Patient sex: M
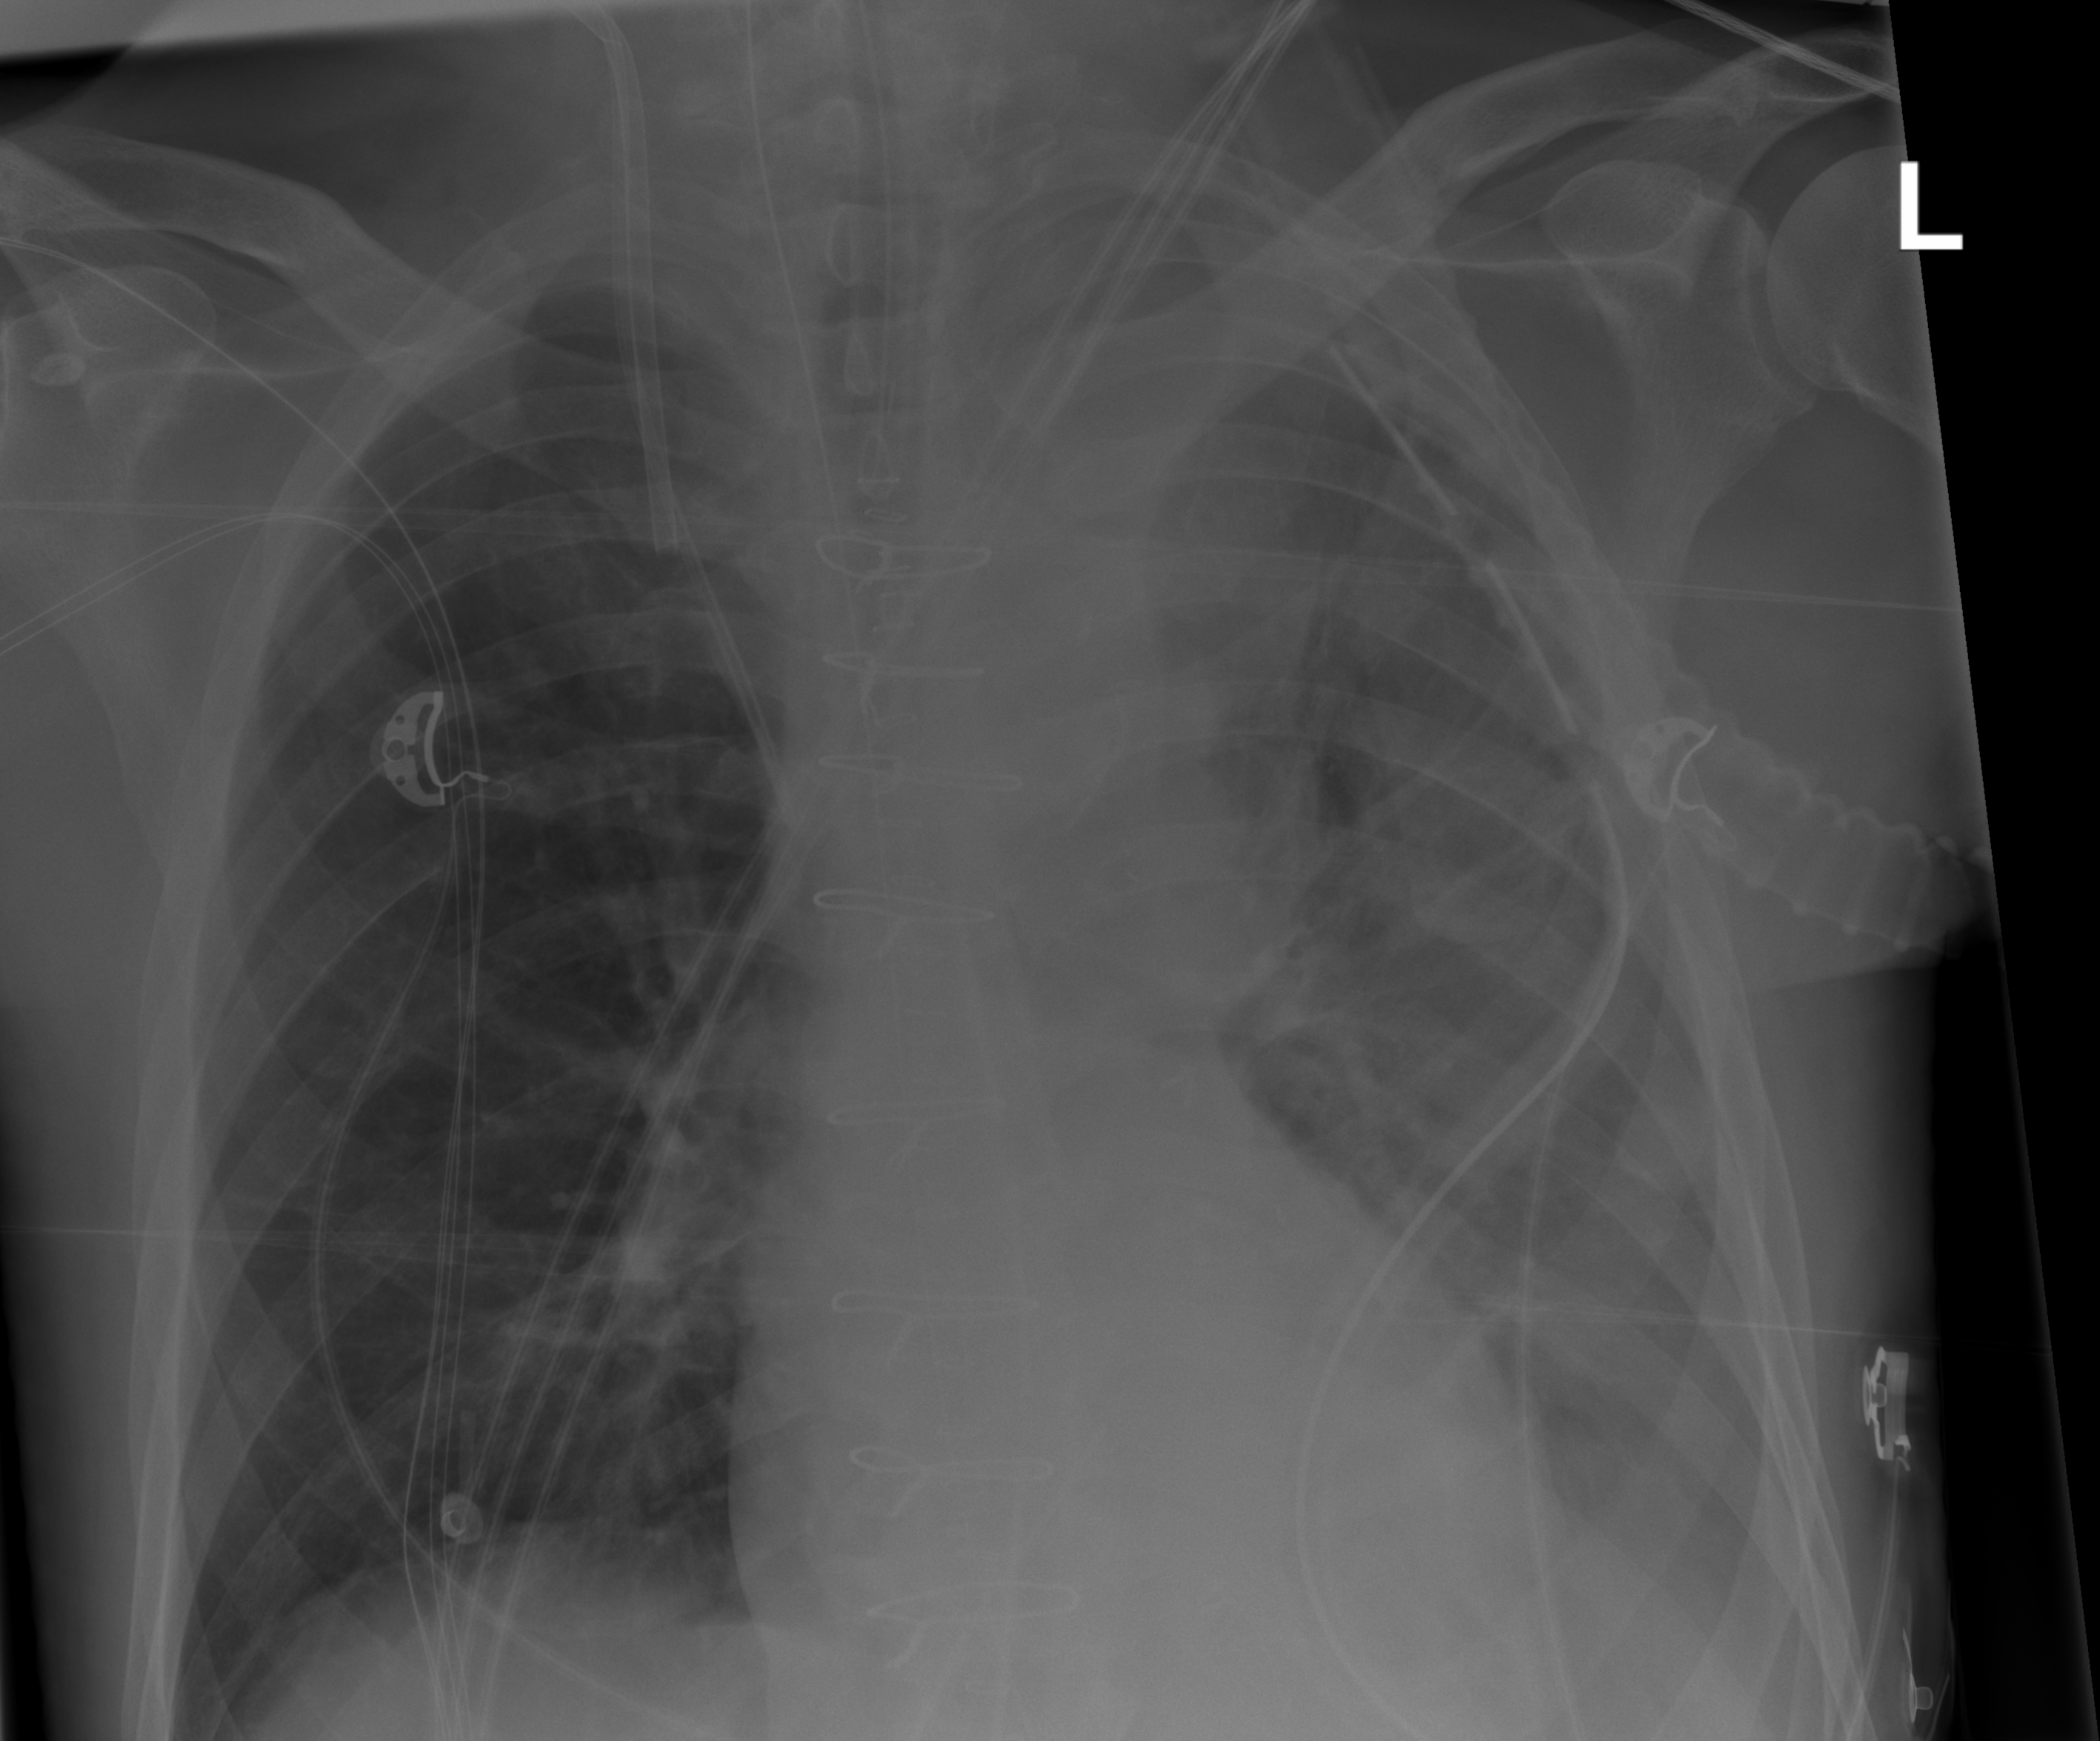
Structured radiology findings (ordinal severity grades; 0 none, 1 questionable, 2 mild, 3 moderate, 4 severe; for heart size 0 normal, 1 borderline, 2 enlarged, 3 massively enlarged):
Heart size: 0
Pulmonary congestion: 0
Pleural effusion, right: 0
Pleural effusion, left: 3
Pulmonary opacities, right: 0
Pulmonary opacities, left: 0
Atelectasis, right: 0
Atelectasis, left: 0